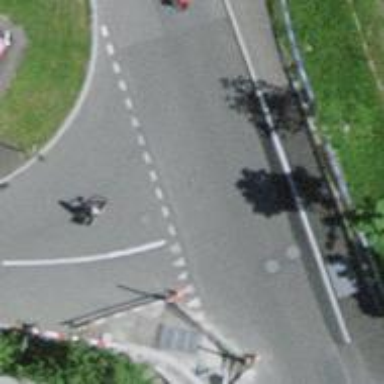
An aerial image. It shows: Road with "give way" sign.